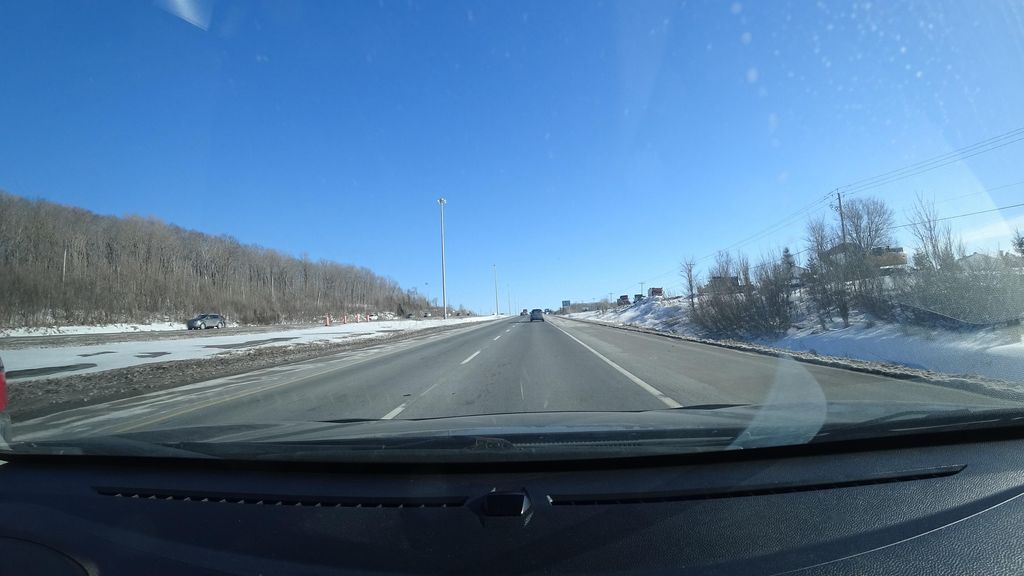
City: quebec_city